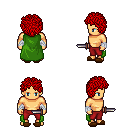
a pixel art fantasy rpg character, male body template, human, tanned skin, green cape, red pants, red curly afro hairstyle, white cloth bandages, brown slippers, dagger, four views (front, back, left, right), 2x2 character sprite sheet, small pixel art, hard edges, no anti-aliasing